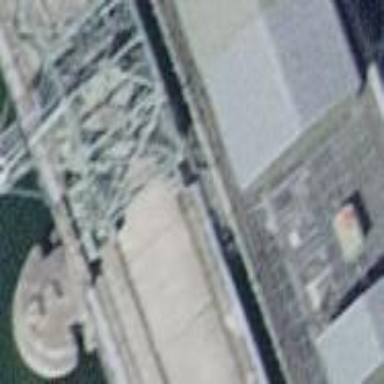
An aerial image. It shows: Pier supporting bridge.